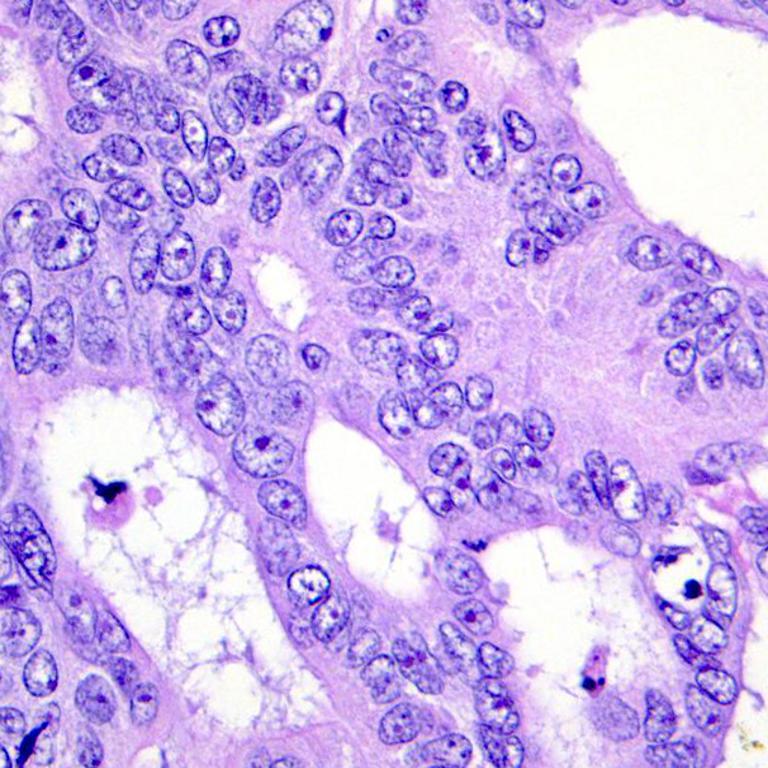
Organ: colon
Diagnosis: adenocarcinomas